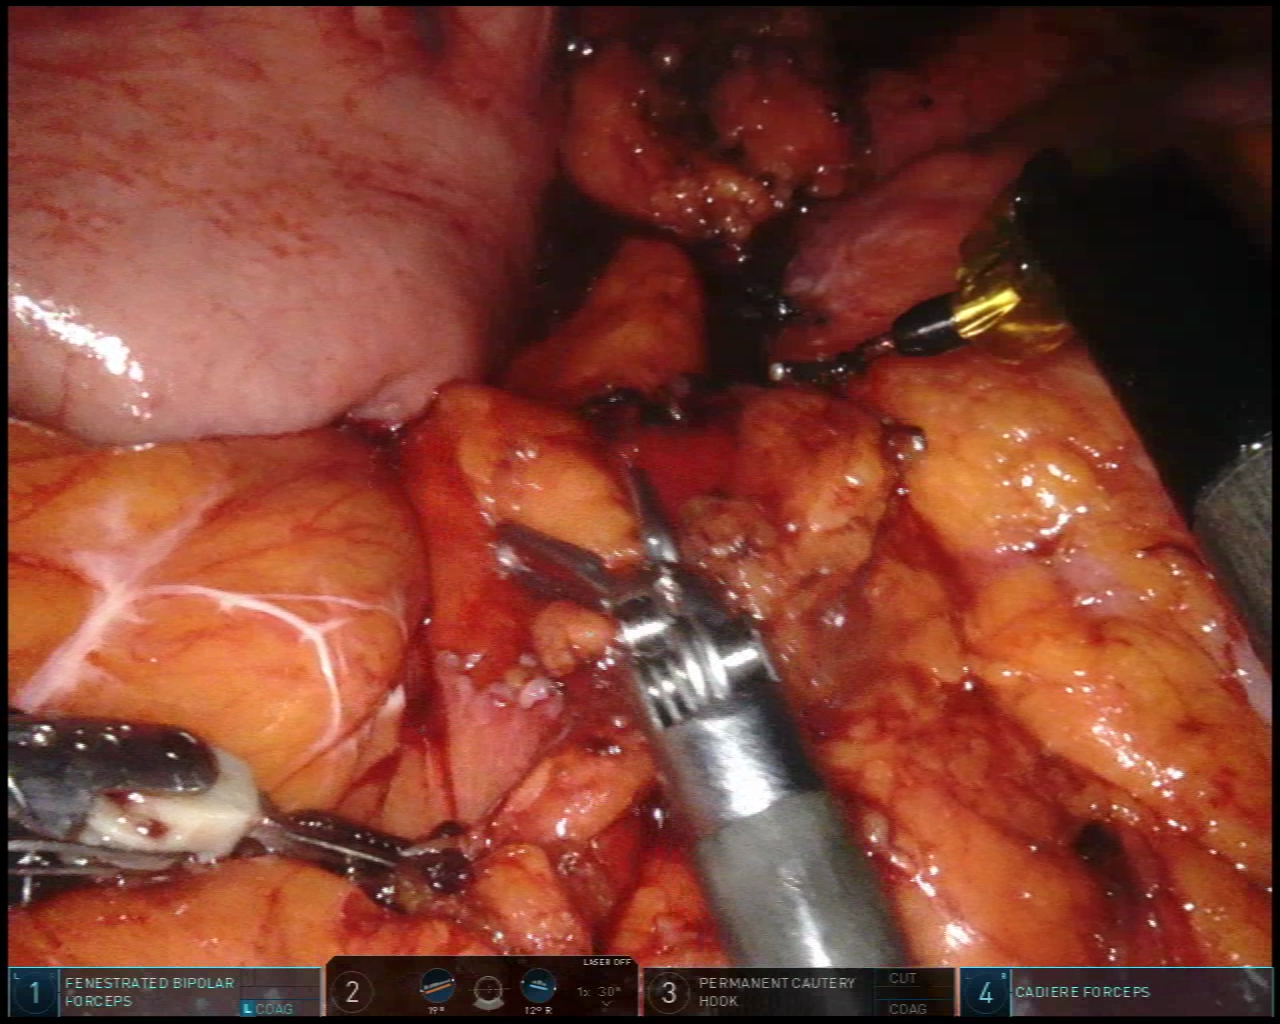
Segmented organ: stomach
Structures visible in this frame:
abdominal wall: no
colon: yes
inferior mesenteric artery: no
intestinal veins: no
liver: no
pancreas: no
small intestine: no
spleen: no
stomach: yes
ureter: no
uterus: no
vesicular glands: no